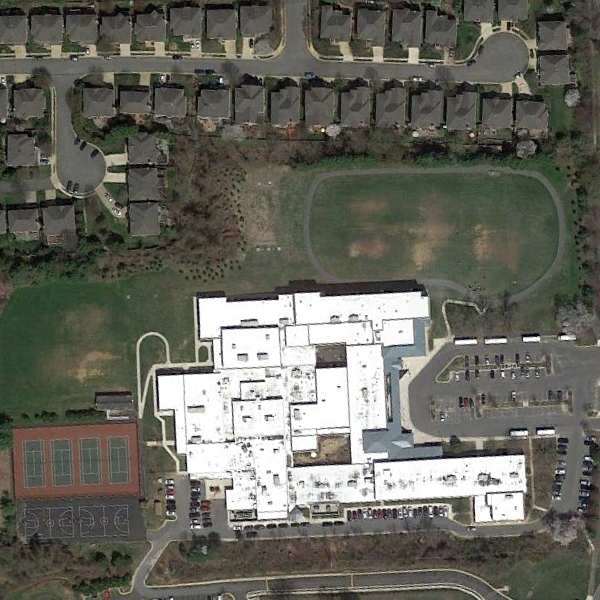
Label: School